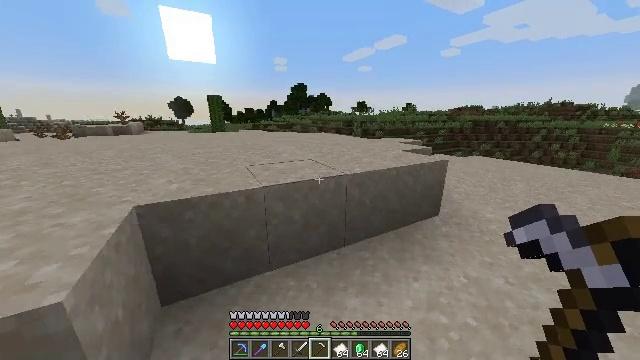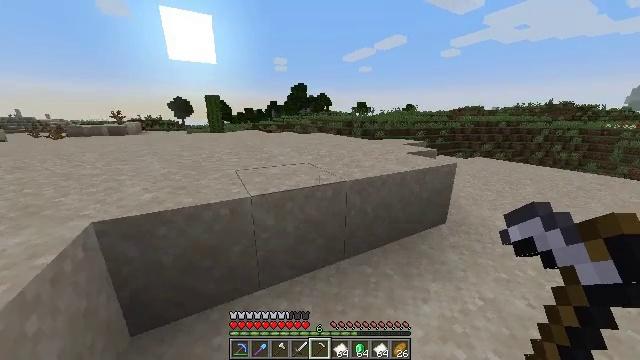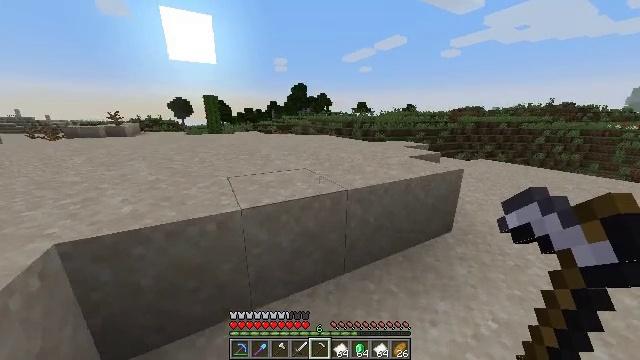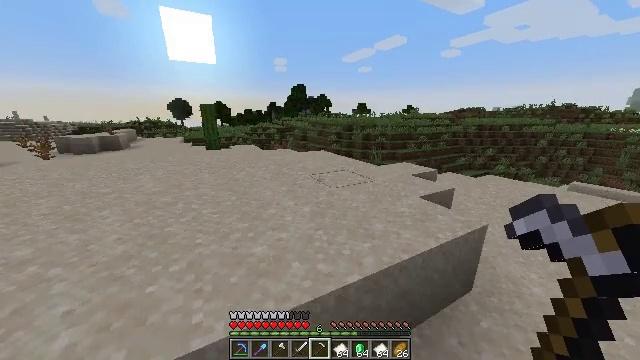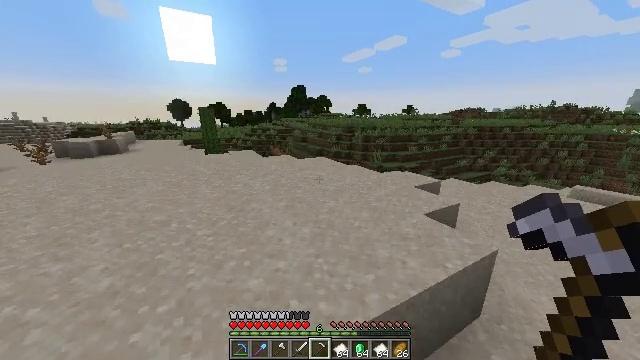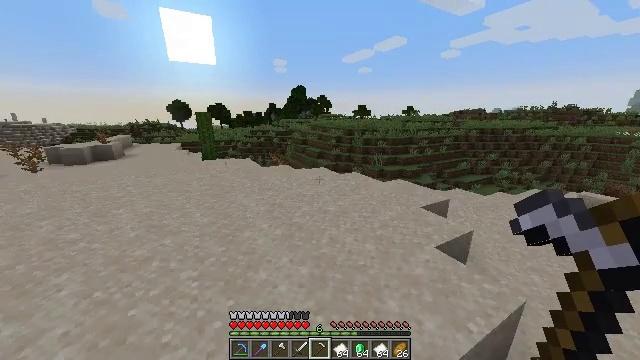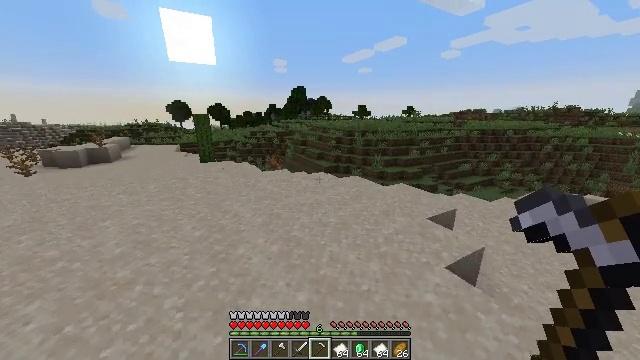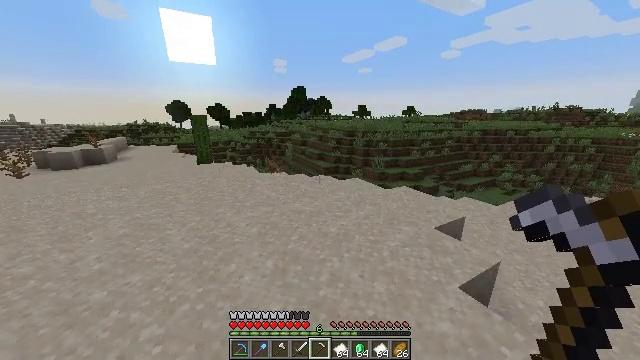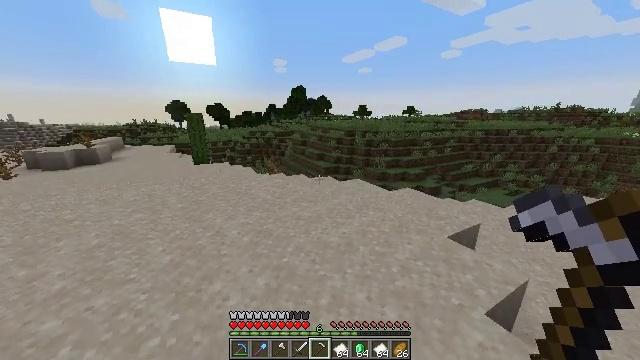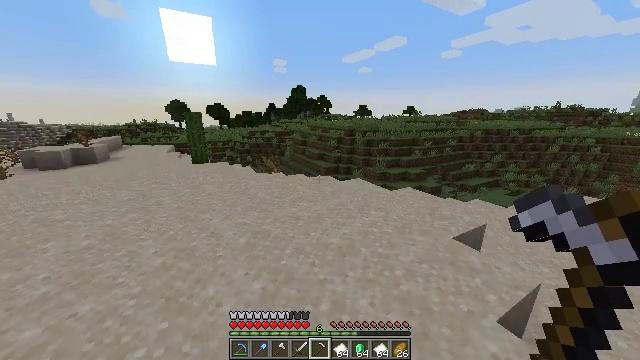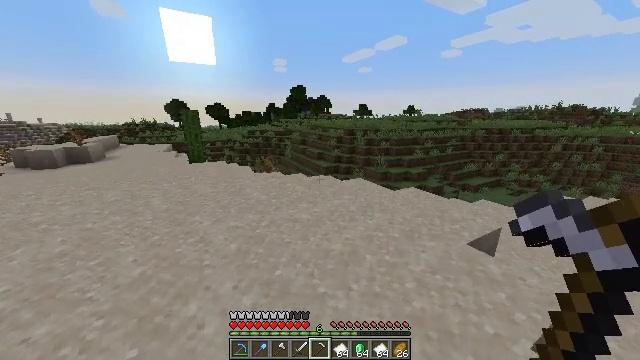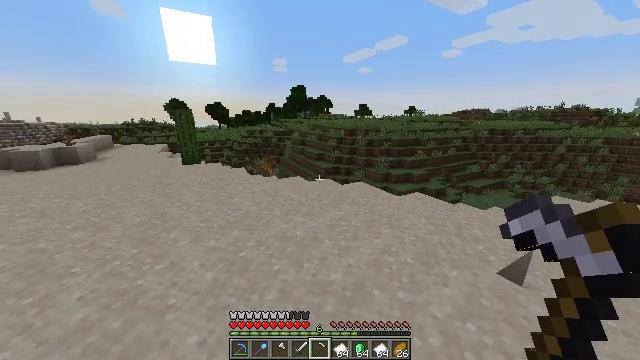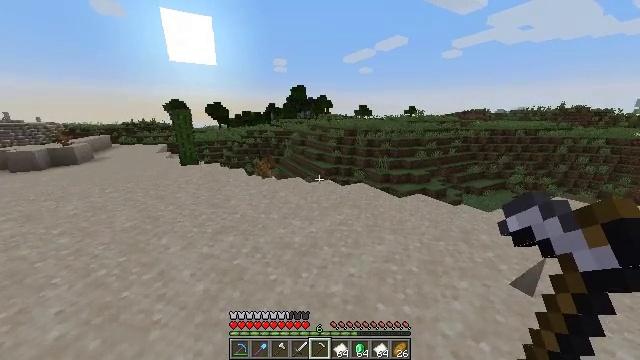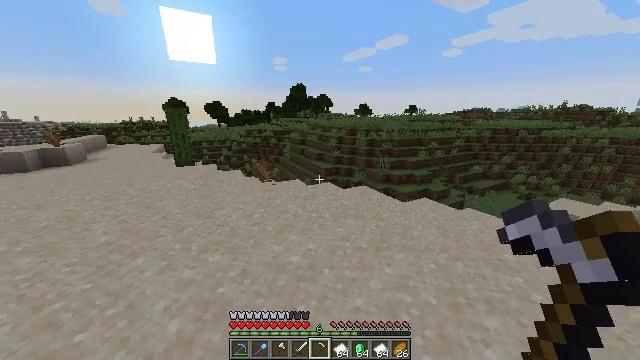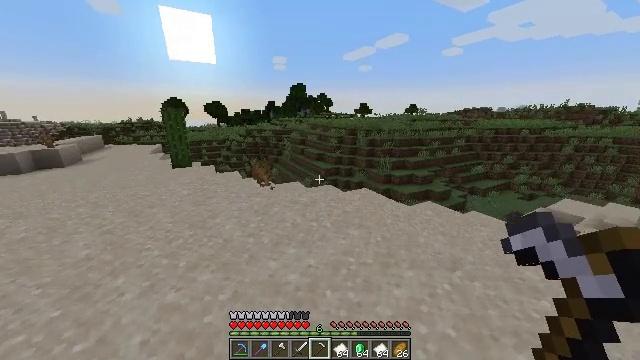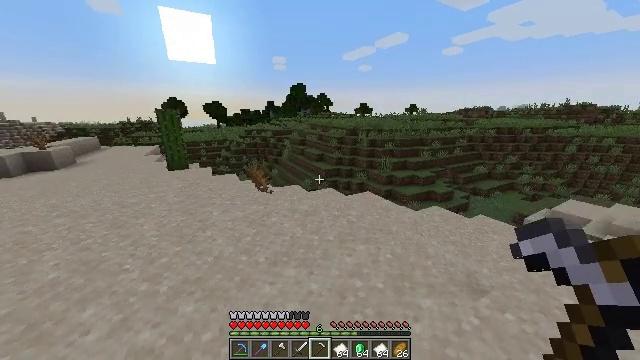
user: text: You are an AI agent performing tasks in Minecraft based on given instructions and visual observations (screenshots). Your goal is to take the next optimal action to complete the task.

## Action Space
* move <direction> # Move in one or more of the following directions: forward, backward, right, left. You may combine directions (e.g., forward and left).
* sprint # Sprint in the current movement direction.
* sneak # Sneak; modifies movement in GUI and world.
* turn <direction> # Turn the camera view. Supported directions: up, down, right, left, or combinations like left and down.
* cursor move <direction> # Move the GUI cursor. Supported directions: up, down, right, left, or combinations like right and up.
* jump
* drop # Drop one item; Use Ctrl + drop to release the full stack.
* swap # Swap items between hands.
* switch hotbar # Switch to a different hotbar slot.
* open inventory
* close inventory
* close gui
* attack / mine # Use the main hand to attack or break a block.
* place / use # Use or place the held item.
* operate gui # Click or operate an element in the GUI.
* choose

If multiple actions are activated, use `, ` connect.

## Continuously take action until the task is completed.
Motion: motion action
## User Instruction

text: Break the dead bush for sticks.
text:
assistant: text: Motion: move forward, sprint
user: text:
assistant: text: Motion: move forward, sprint, jump
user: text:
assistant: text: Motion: move forward, sprint, jump
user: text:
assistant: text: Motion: move forward, sprint, jump
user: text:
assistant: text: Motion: move forward, sprint, jump
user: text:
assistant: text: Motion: move forward, sprint, jump
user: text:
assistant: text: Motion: move forward, sprint
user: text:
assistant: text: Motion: move forward, sprint
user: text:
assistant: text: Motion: move forward, sprint
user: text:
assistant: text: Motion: move forward, sprint
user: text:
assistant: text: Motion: move forward, sprint
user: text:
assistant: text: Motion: move forward, sprint
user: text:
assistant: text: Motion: move forward
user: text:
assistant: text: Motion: move forward
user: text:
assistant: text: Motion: move forward
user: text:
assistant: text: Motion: move forward
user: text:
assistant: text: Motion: move forward
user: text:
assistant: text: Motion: move forward
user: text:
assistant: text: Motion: move forward
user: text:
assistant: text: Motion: no_op
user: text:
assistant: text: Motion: no_op
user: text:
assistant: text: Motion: no_op
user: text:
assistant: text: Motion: no_op
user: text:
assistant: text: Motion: no_op
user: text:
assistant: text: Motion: no_op
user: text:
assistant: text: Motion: no_op
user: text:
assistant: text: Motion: no_op
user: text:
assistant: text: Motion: no_op
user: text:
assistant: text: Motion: no_op
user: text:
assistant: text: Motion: no_op